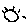
Label: sun